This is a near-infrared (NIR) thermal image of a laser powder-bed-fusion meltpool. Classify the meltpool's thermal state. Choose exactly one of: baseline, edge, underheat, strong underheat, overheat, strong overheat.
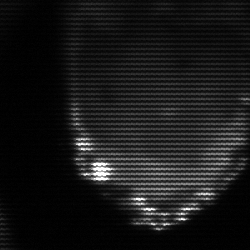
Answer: edge